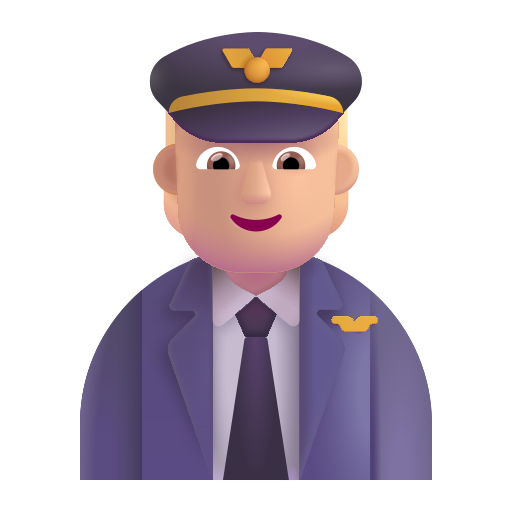
pilot color  light